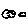
Label: cloud